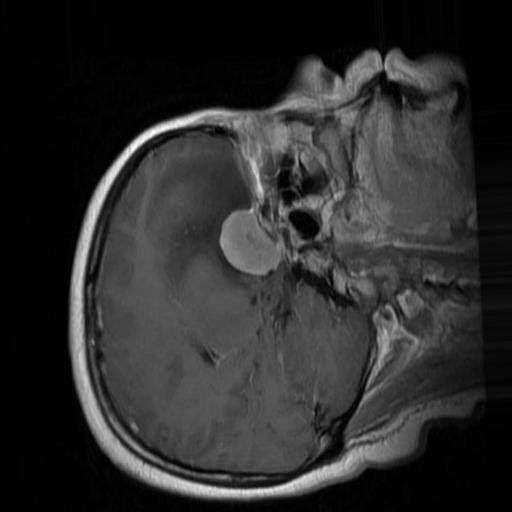
Label: brain_menin